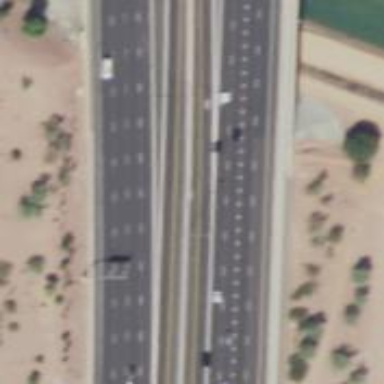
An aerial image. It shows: Asphalt motorway link.